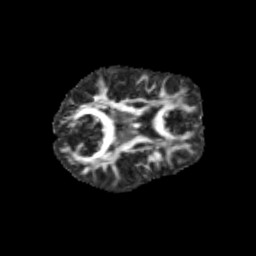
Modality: FA
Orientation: axial
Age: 9
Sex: male
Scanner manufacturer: siemens
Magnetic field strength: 3 T
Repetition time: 3.8 s
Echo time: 0.07 s